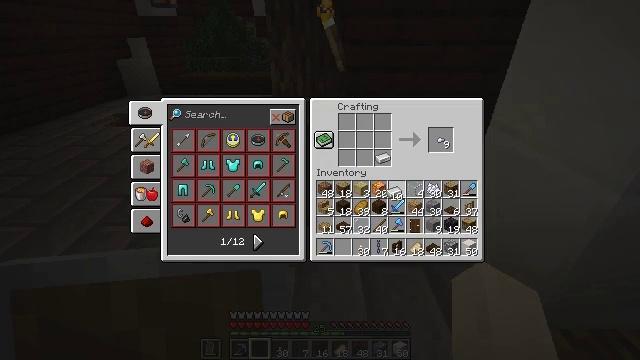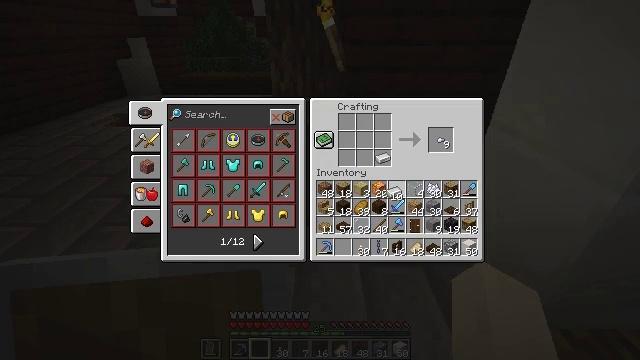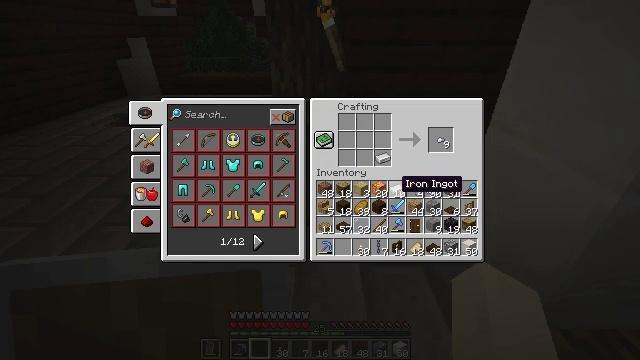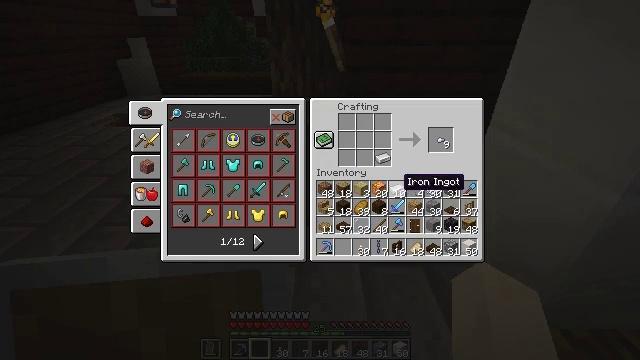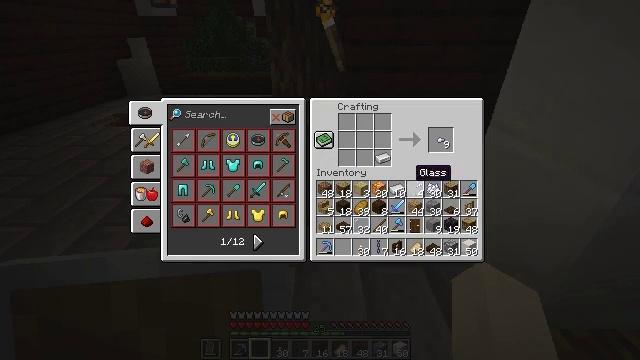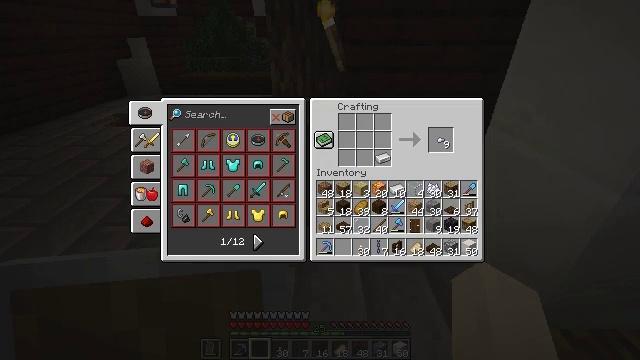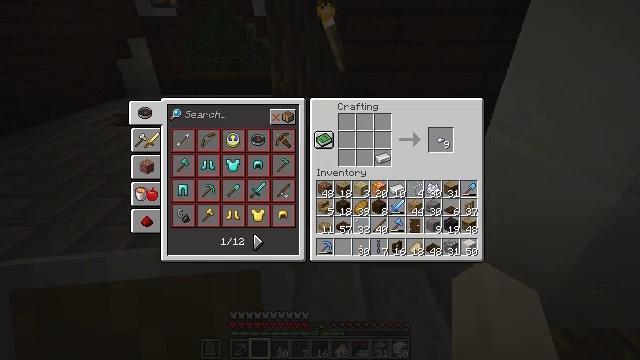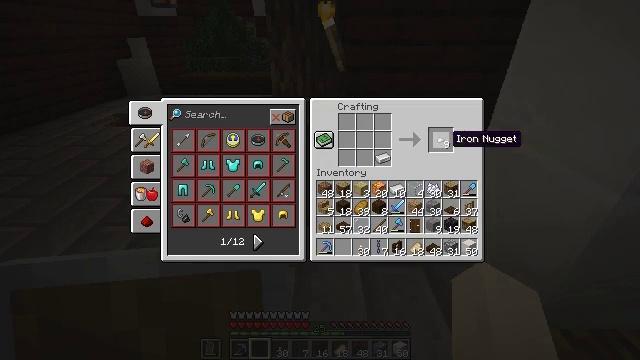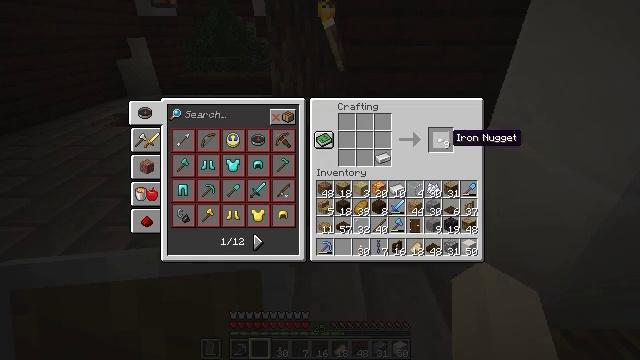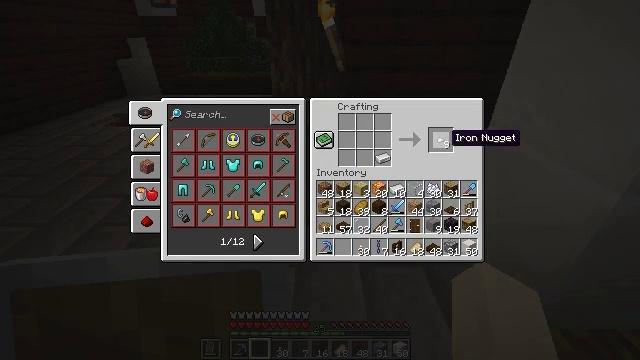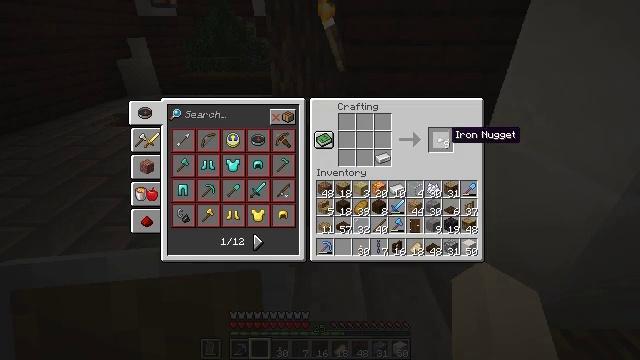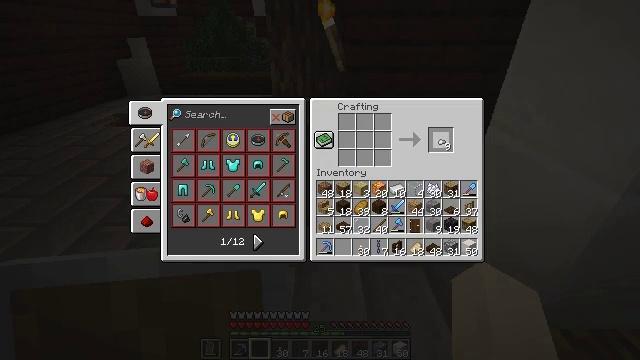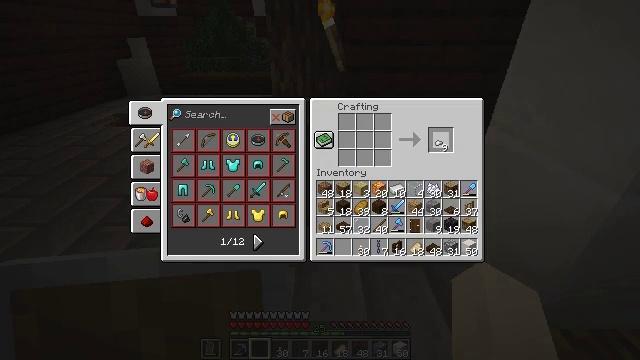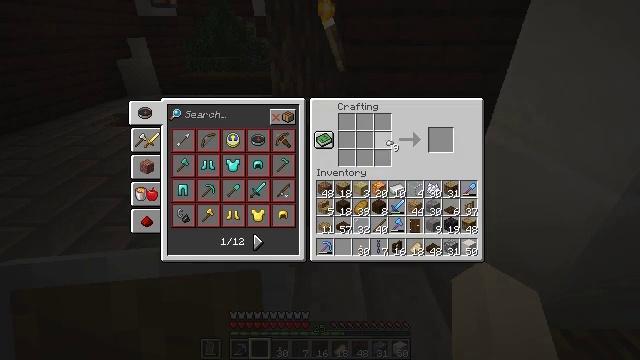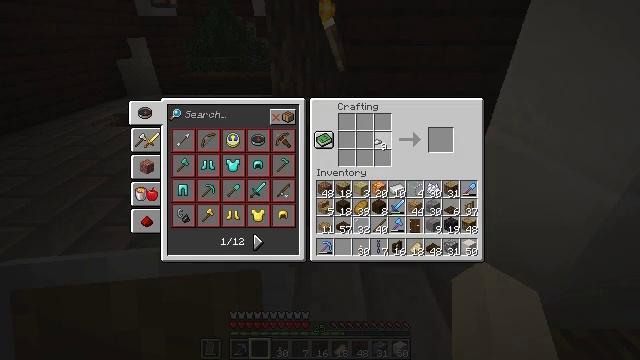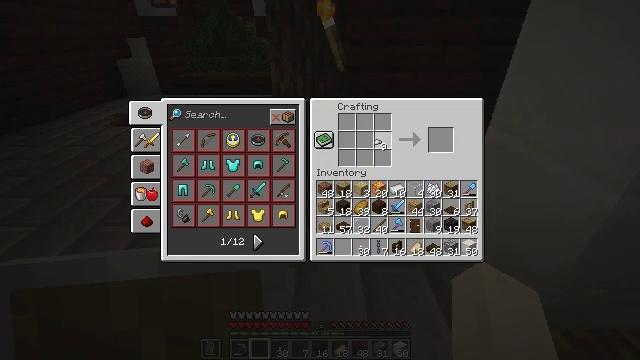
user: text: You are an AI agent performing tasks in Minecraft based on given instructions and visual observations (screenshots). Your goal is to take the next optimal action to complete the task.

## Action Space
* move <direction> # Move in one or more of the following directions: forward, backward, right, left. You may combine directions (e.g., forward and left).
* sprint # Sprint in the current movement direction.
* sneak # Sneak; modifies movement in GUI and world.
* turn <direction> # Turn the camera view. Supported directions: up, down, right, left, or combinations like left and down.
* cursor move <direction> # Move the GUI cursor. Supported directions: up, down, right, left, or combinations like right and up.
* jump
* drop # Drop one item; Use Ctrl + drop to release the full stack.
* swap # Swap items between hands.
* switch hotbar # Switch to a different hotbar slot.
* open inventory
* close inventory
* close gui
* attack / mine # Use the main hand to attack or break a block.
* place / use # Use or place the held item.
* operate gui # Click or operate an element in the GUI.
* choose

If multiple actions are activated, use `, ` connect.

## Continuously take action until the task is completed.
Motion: motion action
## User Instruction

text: Craft iron nugget.
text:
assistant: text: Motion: operate gui
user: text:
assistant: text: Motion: no_op
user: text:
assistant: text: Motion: no_op
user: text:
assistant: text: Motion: cursor move right and up
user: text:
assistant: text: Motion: cursor move right and up
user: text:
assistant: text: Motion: cursor move right and up
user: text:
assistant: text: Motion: no_op
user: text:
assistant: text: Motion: no_op
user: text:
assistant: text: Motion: no_op
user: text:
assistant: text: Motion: no_op
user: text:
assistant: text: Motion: operate gui
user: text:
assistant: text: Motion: operate gui
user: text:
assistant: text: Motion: cursor move left, operate gui
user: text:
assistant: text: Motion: cursor move left
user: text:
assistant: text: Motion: no_op
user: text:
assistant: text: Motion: no_op